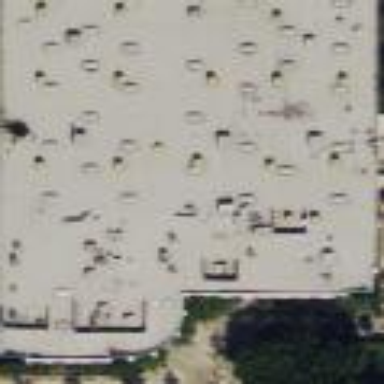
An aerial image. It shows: Industrial building.